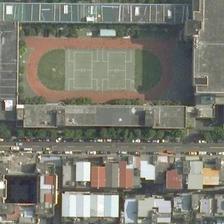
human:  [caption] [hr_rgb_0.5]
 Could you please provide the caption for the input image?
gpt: a playground is surrounded by many buildings .

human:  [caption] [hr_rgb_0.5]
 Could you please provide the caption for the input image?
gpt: a large building is around a playground .

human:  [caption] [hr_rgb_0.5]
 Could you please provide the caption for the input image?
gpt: a playground surrounded by long buildings is next to two streets .

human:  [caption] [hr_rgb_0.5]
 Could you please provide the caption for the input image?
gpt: this oval, bright playground lies with the buildings .

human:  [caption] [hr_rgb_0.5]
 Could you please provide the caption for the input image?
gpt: a playground is surrounded by many buildings .